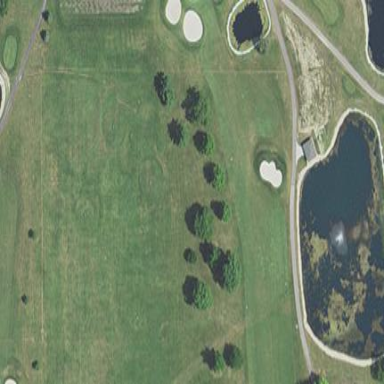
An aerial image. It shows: Area with grass used as rough in golf course.